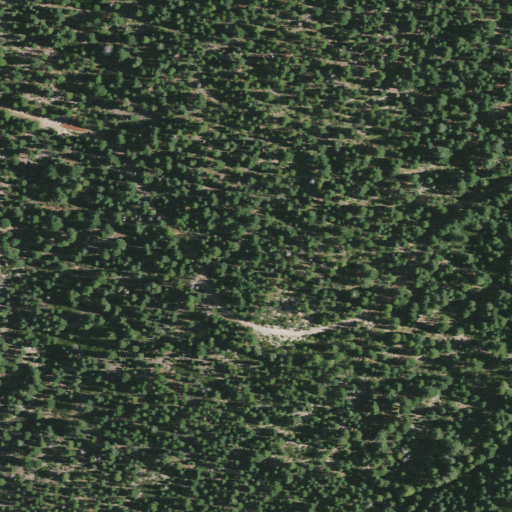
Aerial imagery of plain(s) in California named Sugarpine Flat containing only evergreen forest